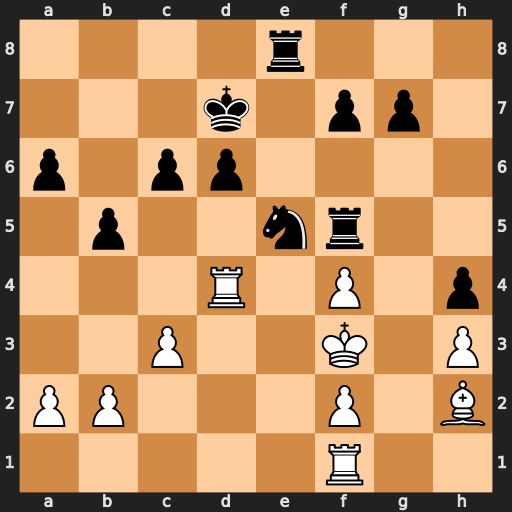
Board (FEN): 4r3/3k1pp1/p1pp4/1p2nr2/3R1P1p/2P2K1P/PP3P1B/5R2
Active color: w
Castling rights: -
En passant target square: -
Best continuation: Ke4 Ng4+ Kxf5